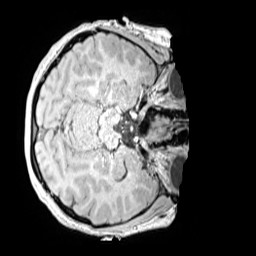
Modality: MP2RAGE
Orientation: axial
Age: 14
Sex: female
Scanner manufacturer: siemens
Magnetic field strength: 3 T
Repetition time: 4 s
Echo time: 0.00299 s